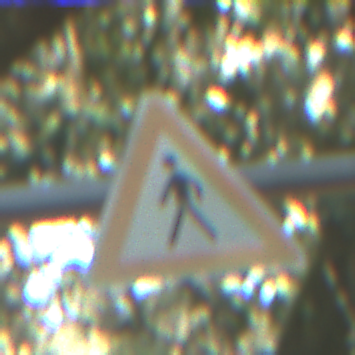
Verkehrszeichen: FussgaengerRechts
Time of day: Midday
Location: Outdoor (Nature)
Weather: Clear
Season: NotSpecified
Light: Natural